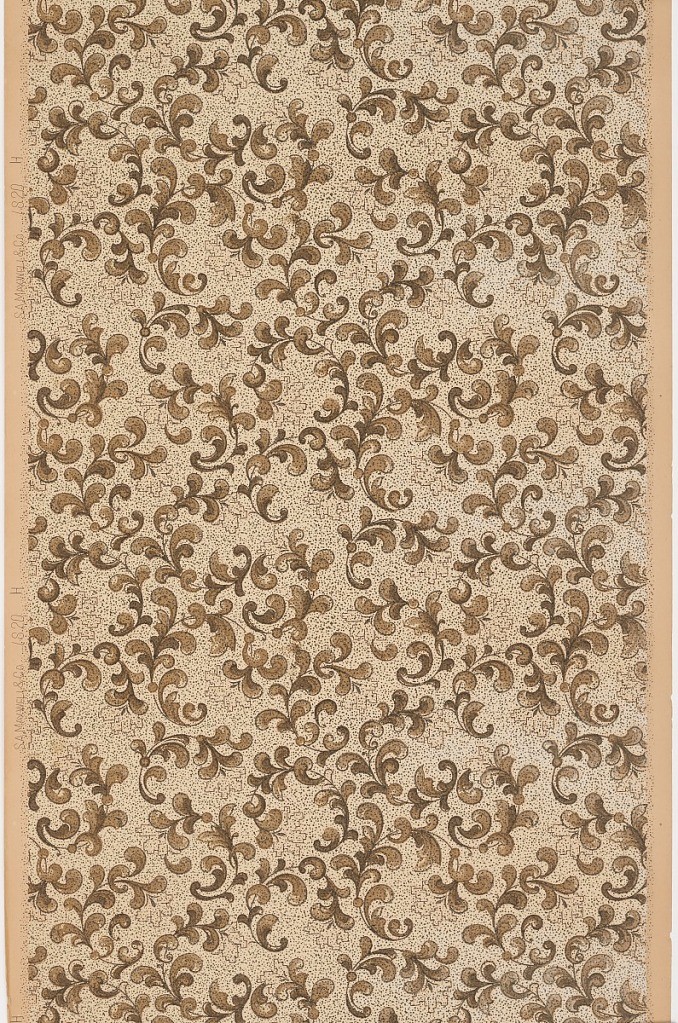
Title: Sidewall
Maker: Maxwell & Co., S.A., Chicago, Illinois, USA
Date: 1905–1915
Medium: Machine-printed paper
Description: All-over pattern of scrolling foliate forms. Printed on stippled background.